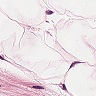
Metastatic tissue present: no